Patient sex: M
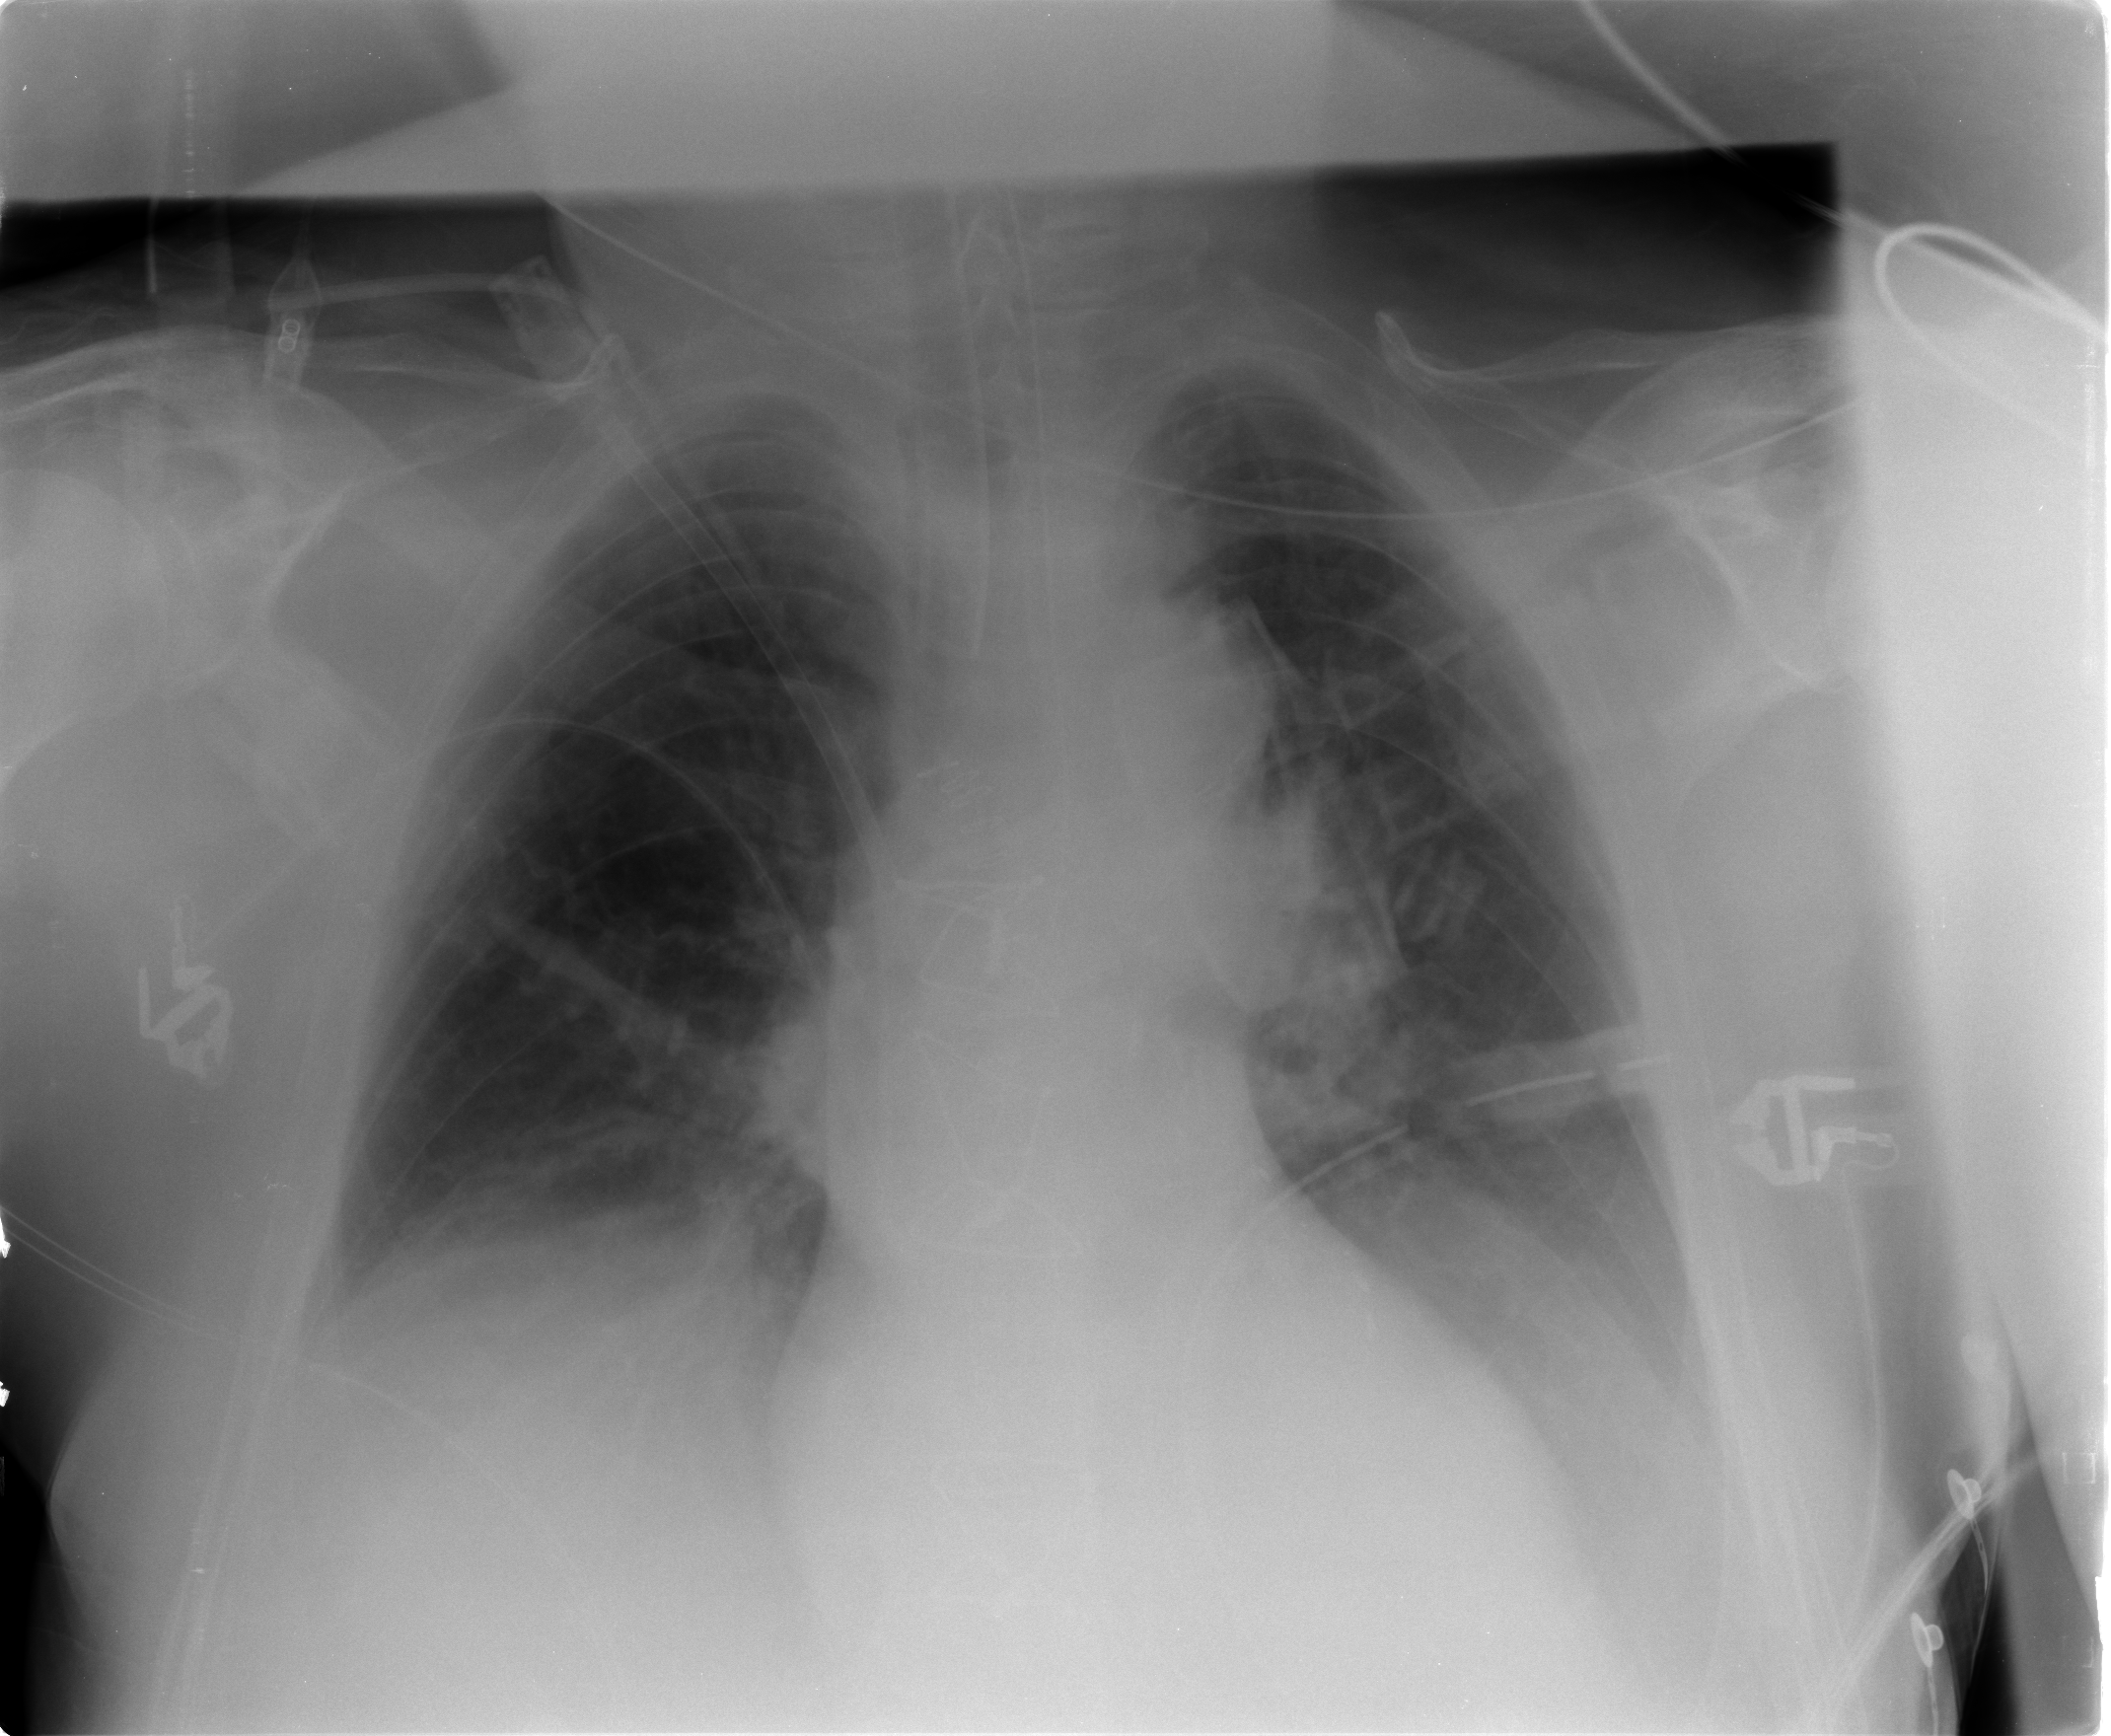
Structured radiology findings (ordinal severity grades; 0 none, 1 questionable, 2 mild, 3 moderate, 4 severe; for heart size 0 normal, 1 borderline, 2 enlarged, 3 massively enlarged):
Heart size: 0
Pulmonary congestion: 2
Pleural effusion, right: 2
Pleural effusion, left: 2
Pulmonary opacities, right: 0
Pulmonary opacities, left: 0
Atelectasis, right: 3
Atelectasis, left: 2